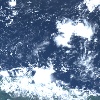
Label: cloud